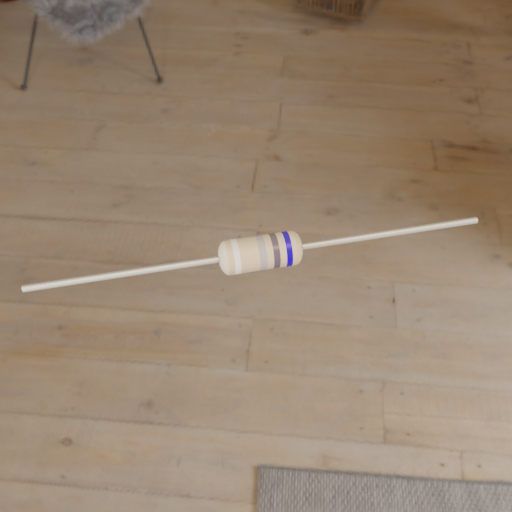
Resistor colour bands (in order): white, silver, gray, blue